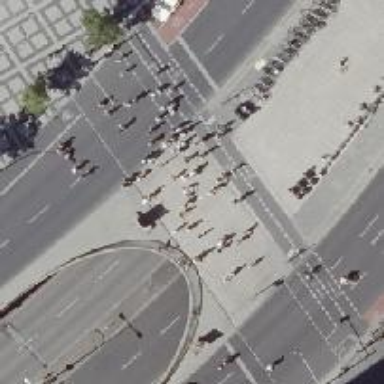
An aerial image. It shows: Asphalt cycleway and footway on traffic island.